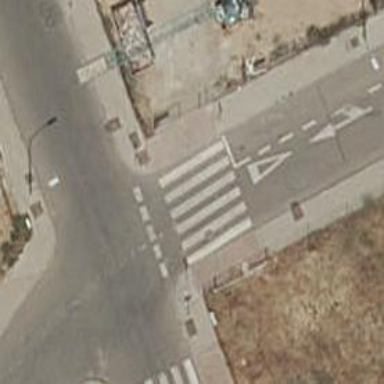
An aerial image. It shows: Uncontrolled road crossing.